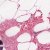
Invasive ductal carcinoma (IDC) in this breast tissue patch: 0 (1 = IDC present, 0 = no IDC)